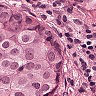
Metastatic tissue present: yes